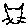
Label: cat